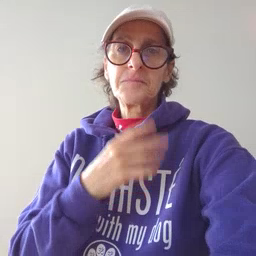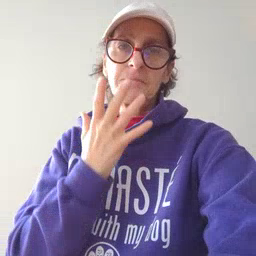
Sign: sad